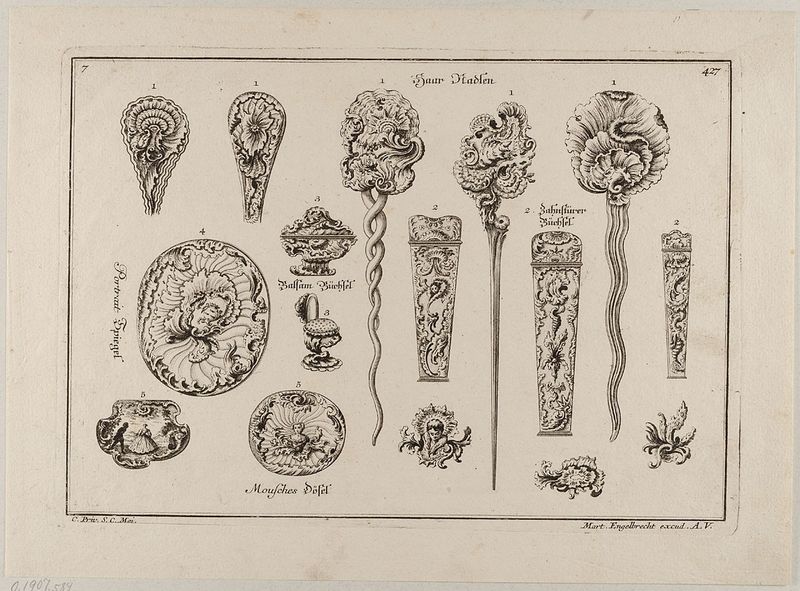
Titel: Dekorationsentwürfe für Alltagsgegenstände
Künstler: Martin Engelbrecht
Standort: Hamburg
Institution: Museum für Kunst und Gewerbe Hamburg
Schlagwörter: blätter, schmuck, ornament, barock, spiegel, rokoko, schrift, grafik, graphik, floral, ornamente, fotografie, photographie, druck, druckgraphik, druckgrafik, radierung, illustration, text, beschriftung, verziert, kunstgewerbe, kunsthandwerk, rocaille, vignetten, style, reproduktionen, barockzeit, barockzeitalter, industriedesign, druckerzeugnisse, muschelwerk, ornamentstich, vorlageblätter, 427